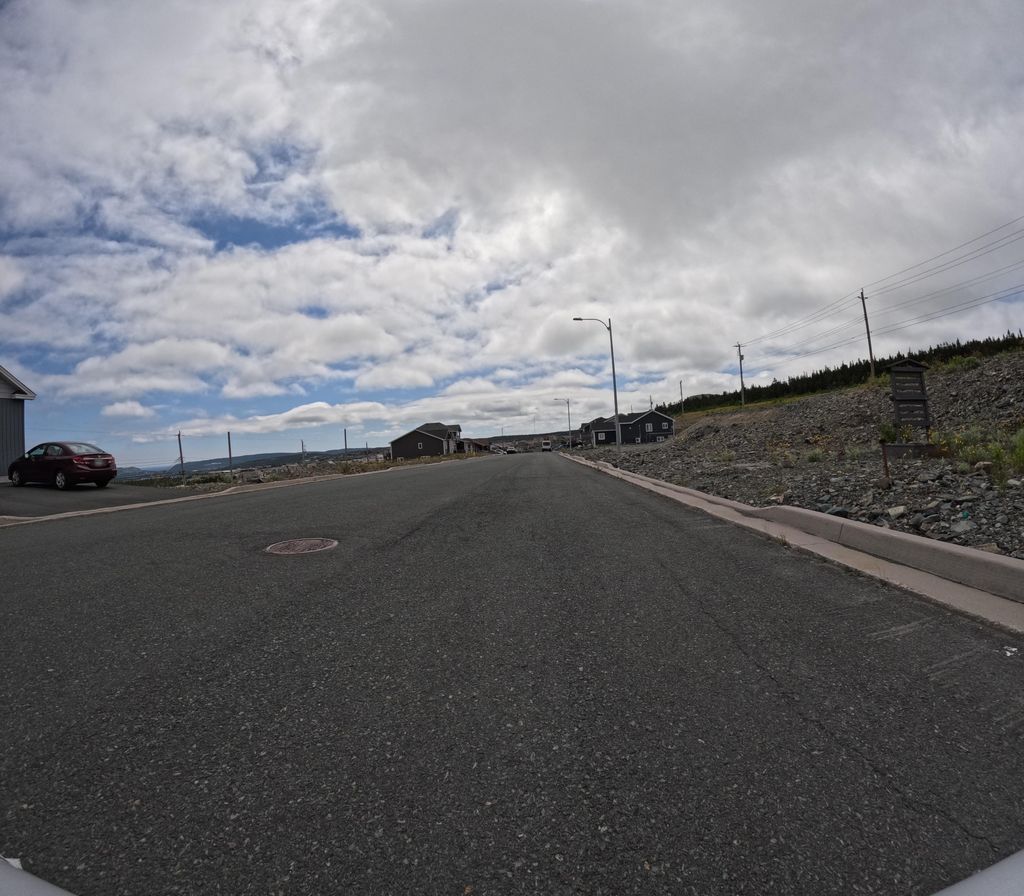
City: st_johns